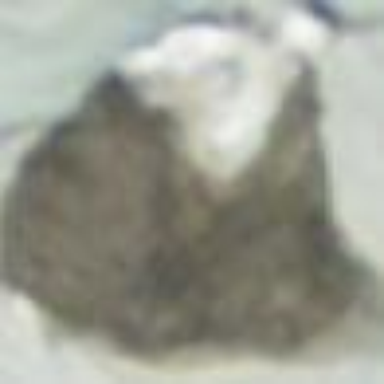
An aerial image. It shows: View of natural rock.